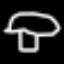
Label: mushroom